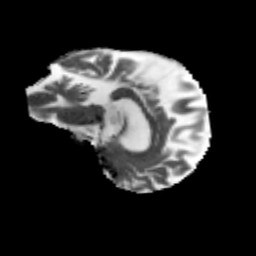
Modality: MD
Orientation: sagittal
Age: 75
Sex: male
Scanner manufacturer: siemens
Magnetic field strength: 3 T
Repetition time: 4.71 s
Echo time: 0.0906 s